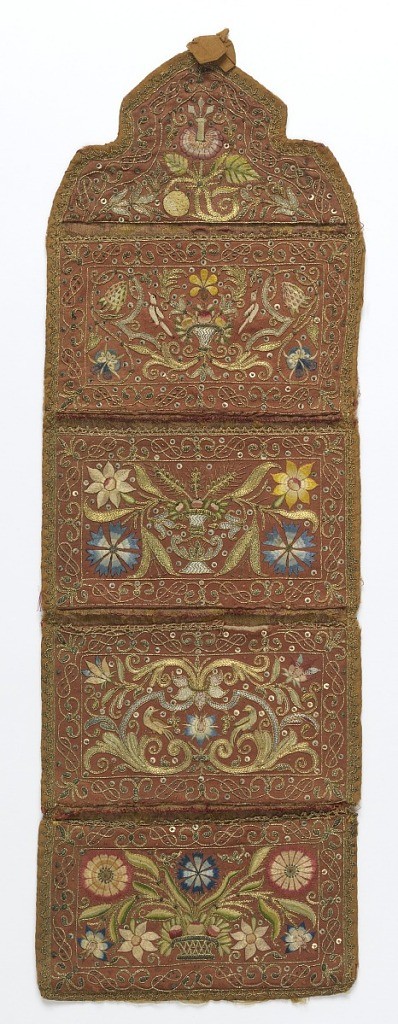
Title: Wall pocket
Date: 17th century
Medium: silk, metal Technique: embroidery on rust-red silk satin in stem, satin and knot stitches using dyed silks; couched gold-wrapped silk and strips of silver foil; plus, attached silver spangles
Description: Wall pocket in red satin, embroidered in polychrome silks and metal threads. Four pockets and a shaped top, each decorated with flowers, worked in satin stitch and shaded, and outlined with metal thread and with couched metal thread for foliage. Fruit, wheat, and birds also feature in the design. Edged with gold lace, bound with linen tape and backed with red brocatelle.